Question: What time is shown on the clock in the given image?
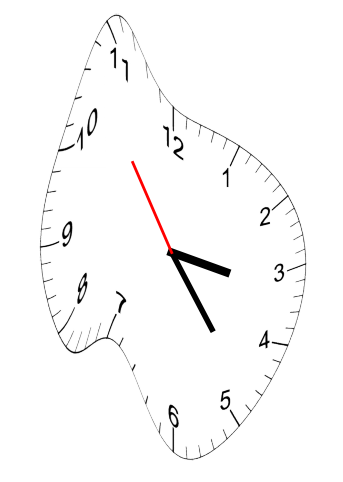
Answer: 03:23:54